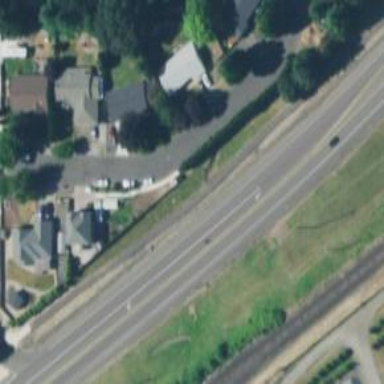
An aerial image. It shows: Residential road with sidewalk on the left.